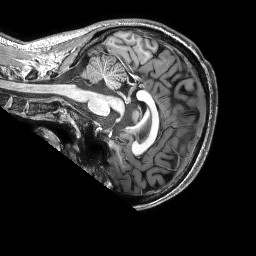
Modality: T1w
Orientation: sagittal
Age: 18
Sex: male